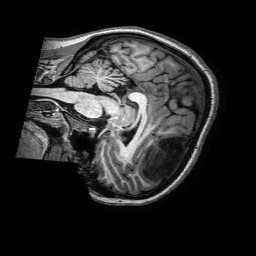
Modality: T1w
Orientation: sagittal
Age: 26
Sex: female
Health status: ill
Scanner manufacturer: philips
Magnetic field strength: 3 T
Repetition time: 0.00674 s
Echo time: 0.003027 s